Field crop: tomato
Growth stage: 2
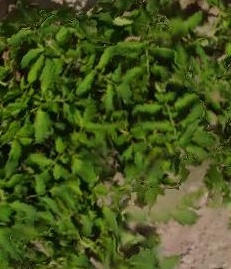
Species: tomato